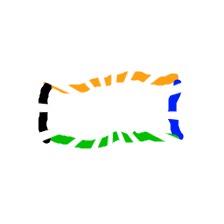
Shape: rectangle